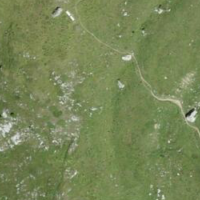
EUNIS habitat code: 26
Species observed at this site:
Alchemilla alpina
Euphorbia cyparissias